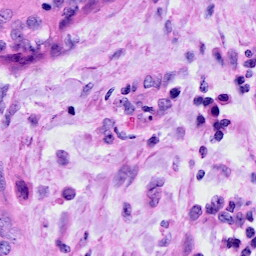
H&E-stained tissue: Cervix